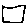
Label: square